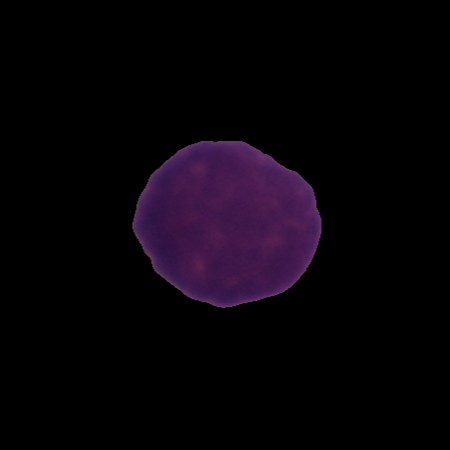
Label: healthy